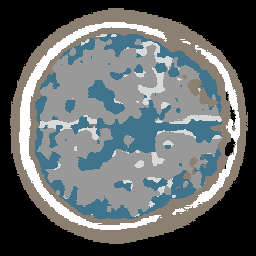
Label: no_lesion